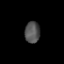
Tissue: prostate
Cell type: T cells
Senescence score: 0.2693
Nuclear area (px): 318
Mean DAPI intensity: 81.868